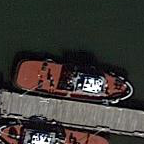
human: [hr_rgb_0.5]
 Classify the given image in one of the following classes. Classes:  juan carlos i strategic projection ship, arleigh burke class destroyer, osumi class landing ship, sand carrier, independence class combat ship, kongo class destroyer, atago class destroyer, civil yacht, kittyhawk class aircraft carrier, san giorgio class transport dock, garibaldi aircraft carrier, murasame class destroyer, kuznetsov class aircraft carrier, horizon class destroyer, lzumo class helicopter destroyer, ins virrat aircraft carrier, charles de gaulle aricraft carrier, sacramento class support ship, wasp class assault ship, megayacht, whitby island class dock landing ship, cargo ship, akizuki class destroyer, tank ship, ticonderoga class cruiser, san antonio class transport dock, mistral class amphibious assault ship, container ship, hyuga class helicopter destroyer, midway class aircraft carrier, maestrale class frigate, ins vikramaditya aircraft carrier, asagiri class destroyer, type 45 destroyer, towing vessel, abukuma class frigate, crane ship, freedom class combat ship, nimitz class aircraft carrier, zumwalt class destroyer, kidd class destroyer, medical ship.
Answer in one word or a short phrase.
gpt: Towing vessel